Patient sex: F
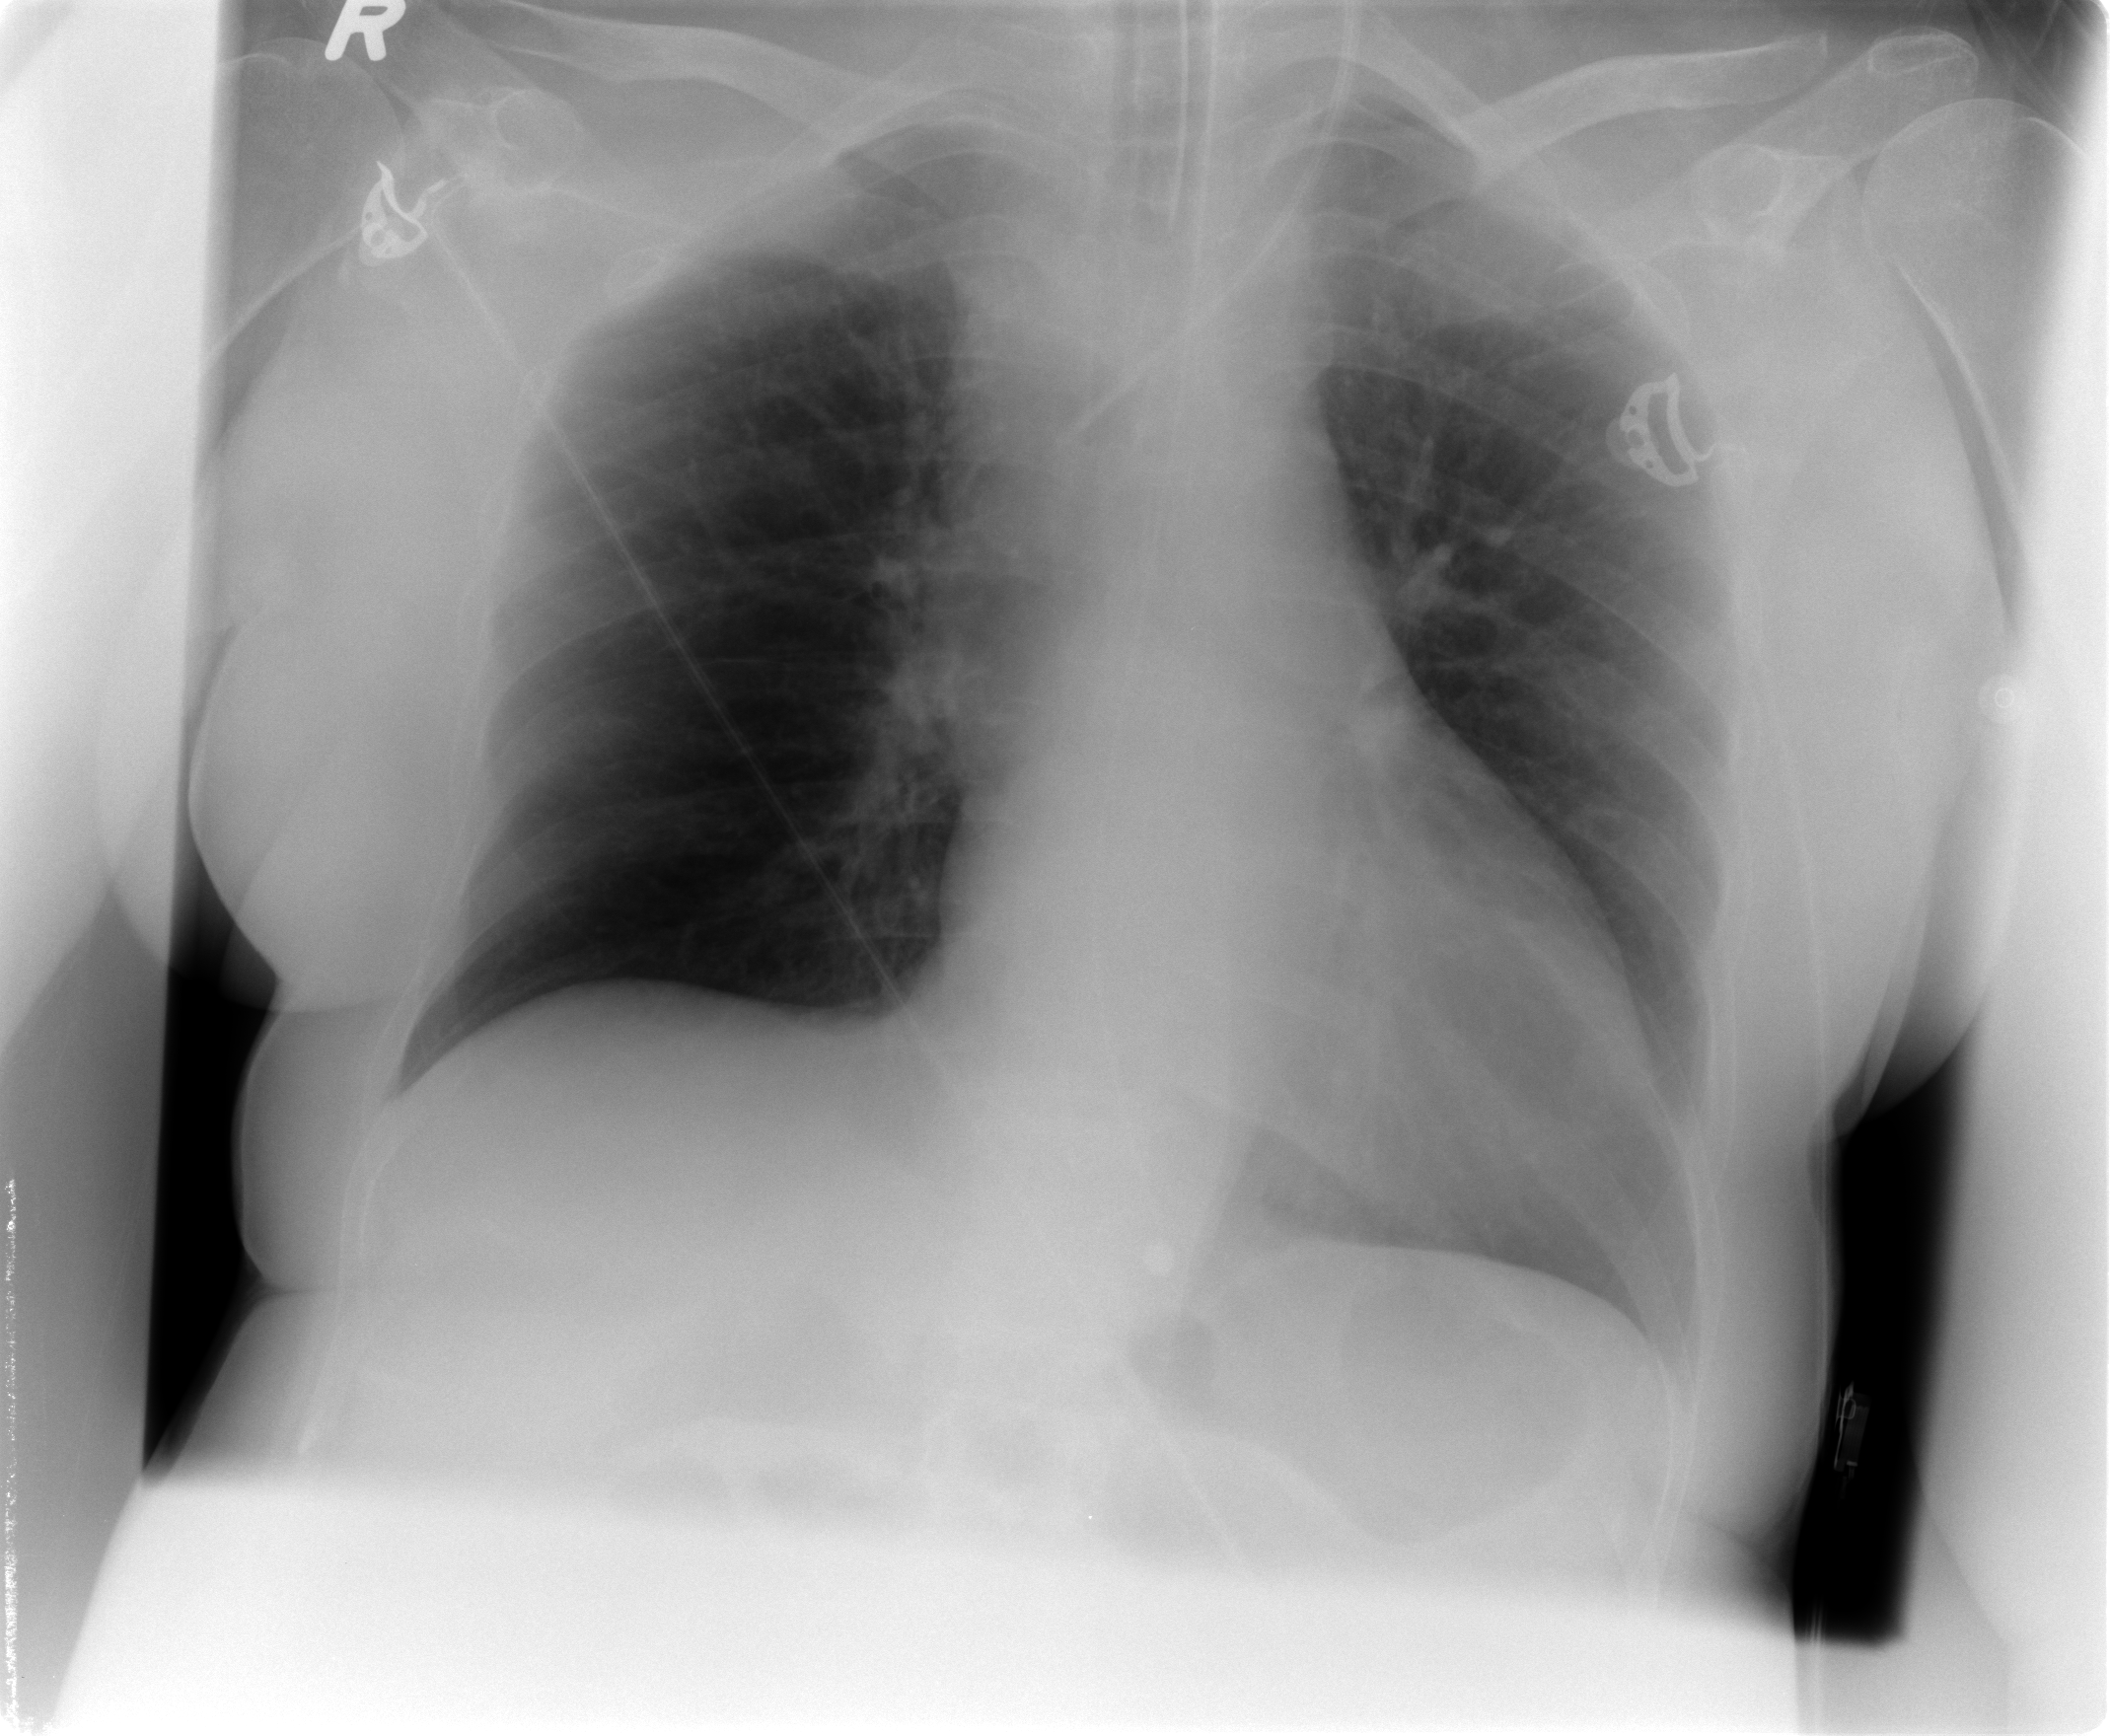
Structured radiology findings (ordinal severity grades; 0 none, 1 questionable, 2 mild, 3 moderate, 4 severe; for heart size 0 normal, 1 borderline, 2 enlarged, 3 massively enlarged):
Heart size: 1
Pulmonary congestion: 1
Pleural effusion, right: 0
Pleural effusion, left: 0
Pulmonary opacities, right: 0
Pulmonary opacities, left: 0
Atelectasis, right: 0
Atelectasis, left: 0